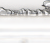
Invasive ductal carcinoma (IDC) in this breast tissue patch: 0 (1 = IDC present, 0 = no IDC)